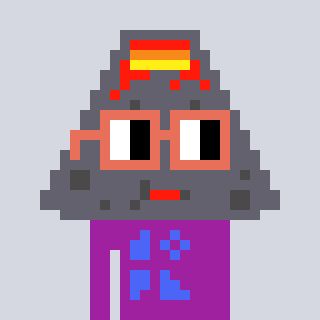
a pixel art character with square orange glasses, a volcano-shaped head and a magenta-colored body on a cool background